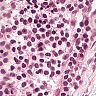
Metastatic tissue present: no